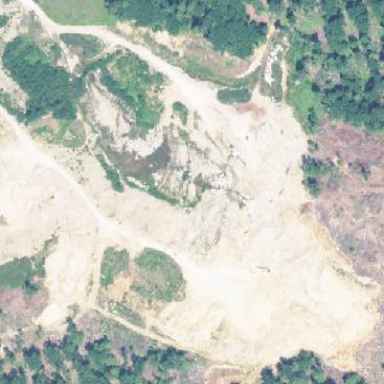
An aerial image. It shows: Quarry area with sand as the primary resource.